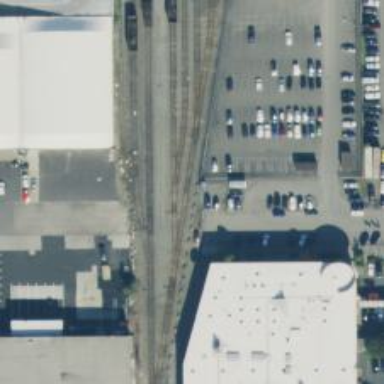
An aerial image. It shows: Railway turnout on the right side.